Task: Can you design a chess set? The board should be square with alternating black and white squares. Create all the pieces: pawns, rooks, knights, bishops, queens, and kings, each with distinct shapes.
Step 314:
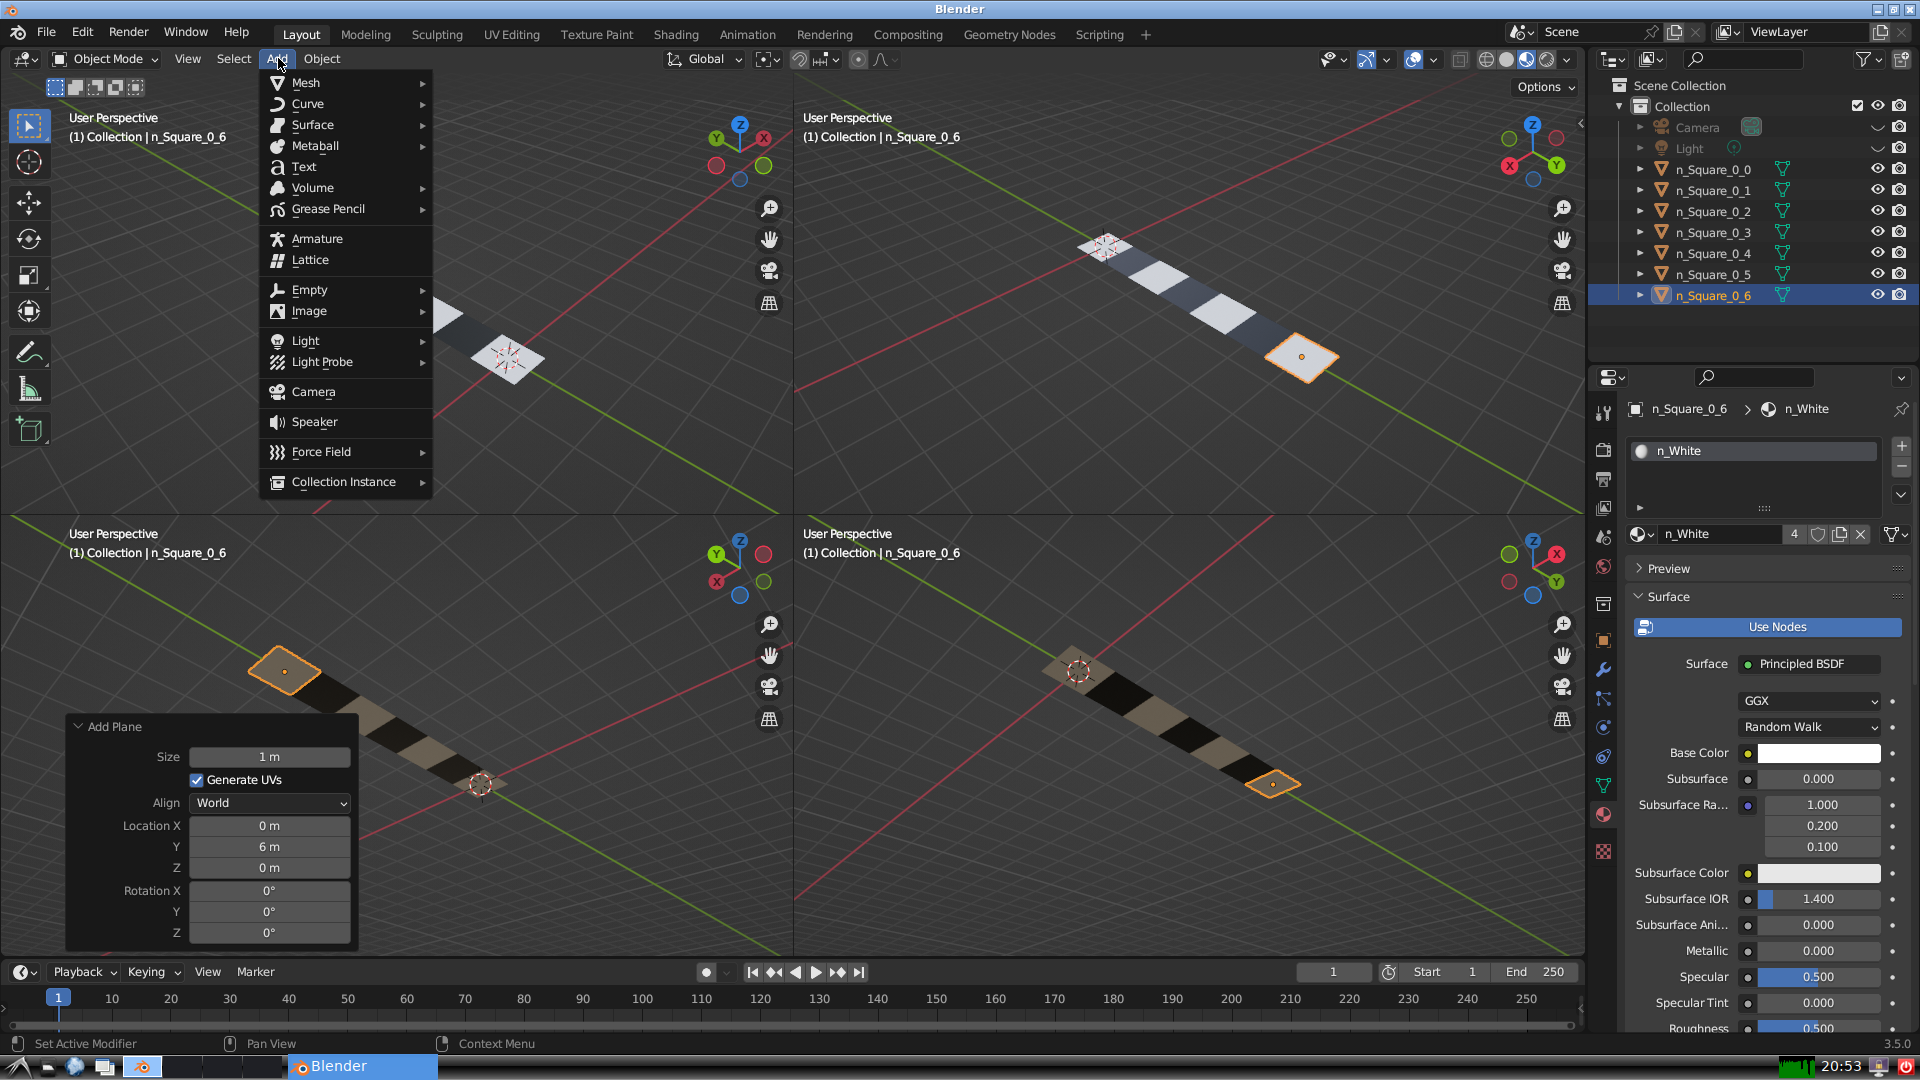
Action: {"mouse_move": [304, 82]}